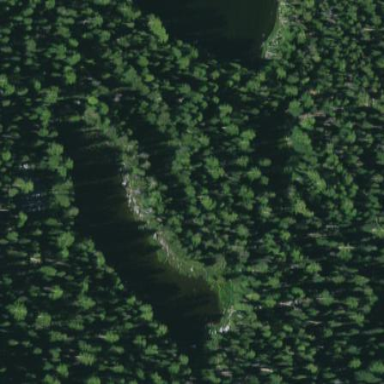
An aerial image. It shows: Serene lake surrounded by nature.